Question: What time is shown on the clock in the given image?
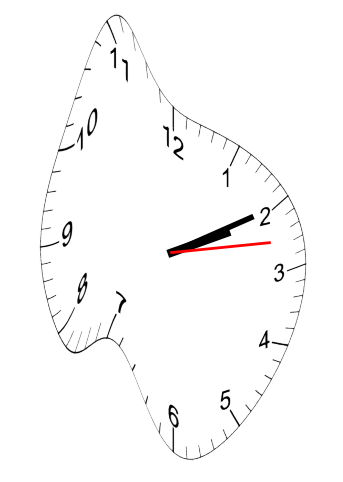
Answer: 02:10:13